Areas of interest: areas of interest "Cultural Palace"
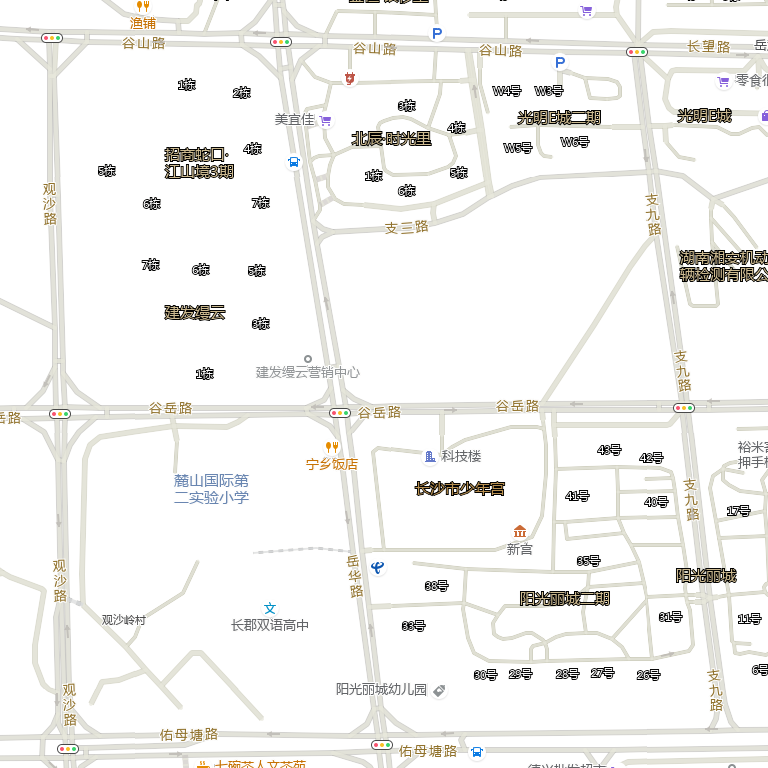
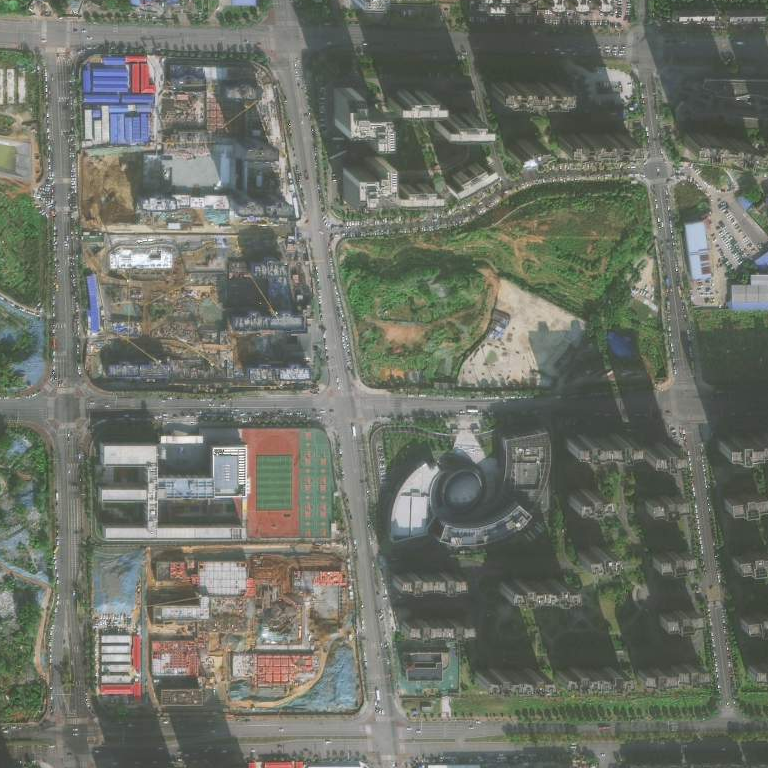